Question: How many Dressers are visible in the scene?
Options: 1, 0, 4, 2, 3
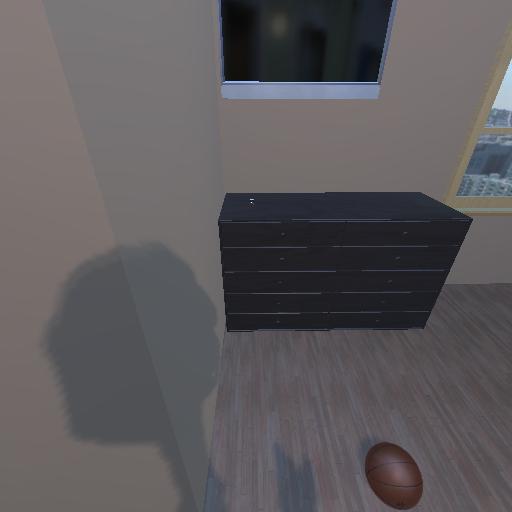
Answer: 1